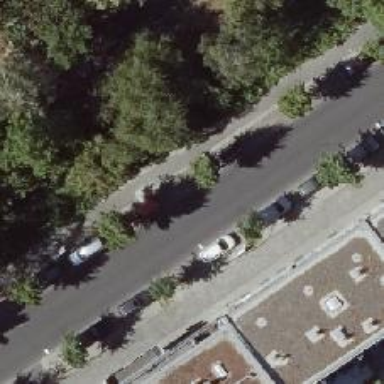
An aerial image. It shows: Avenue of trees.